Question: Here is how the cubic looks like:

I am using single color to specify every vertex before draw the cubic, but the cubic turns out not as i wished. I have enabled 'depth_color_test' and also clear 'COLOR_BUFFER_BIT' and 'DEPTH_BUFFER_BIT' before drawing.
Here is the code:
<URL>
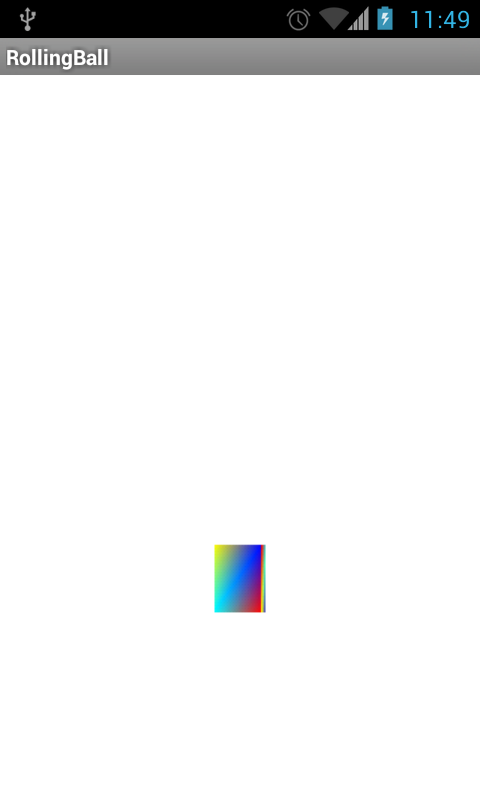
Answer: The decimal separator here:
'''
static public final float VERTEX_COLOR_ARRAY[] = {
1.0f, 0,0f, 0.0f, 1.0f,
1.0f, 0,0f, 0.0f, 1.0f,
1.0f, 0,0f, 0.0f, 1.0f,
1.0f, 0,0f, 0.0f, 1.0f,
0.0f, 1,0f, 0.0f, 1.0f,
0.0f, 1,0f, 0.0f, 1.0f,
0.0f, 1,0f, 0.0f, 1.0f,
0.0f, 1,0f, 0.0f, 1.0f,
0.0f, 0,0f, 1.0f, 1.0f,
0.0f, 0,0f, 1.0f, 1.0f,
0.0f, 0,0f, 1.0f, 1.0f,
0.0f, 0,0f, 1.0f, 1.0f,
1.0f, 0,0f, 0.0f, 1.0f,
1.0f, 0,0f, 0.0f, 1.0f,
1.0f, 0,0f, 0.0f, 1.0f,
1.0f, 0,0f, 0.0f, 1.0f,
};
'''
should be a period ('.'), not a comma. Right now, they're being treated as separate elements and throwing your indices out of whack.